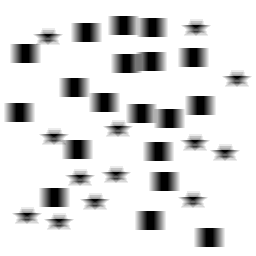
Squares: 19
Triangles: 0
Stars: 13
Total shapes: 32